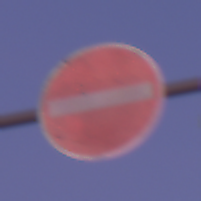
Verkehrszeichen: VerbotDerEinfahrt
Umgebung: Outdoor, Nature
Tageszeit: Dawn
Wetter: PartlyCloudy
Licht: Natural
Jahreszeit: NotSpecified
Kontrast: MediumContrast